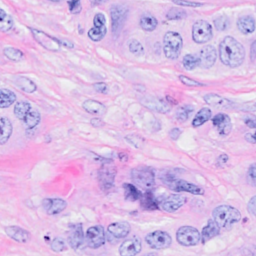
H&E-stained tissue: Breast